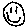
Label: smiley face